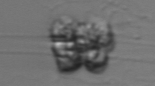
Label: Leptocylindrus_mediterraneus